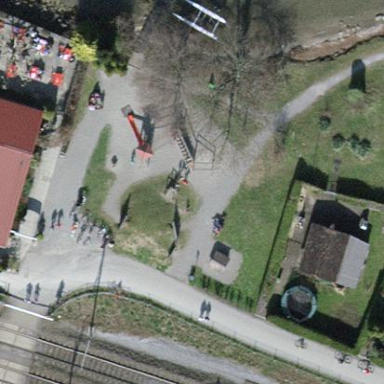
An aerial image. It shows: Playground area for leisure activities on the land.